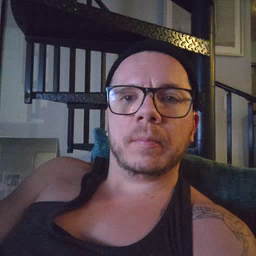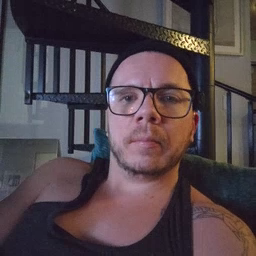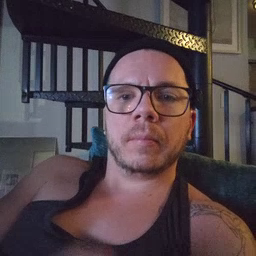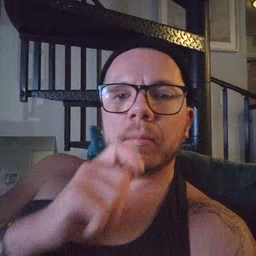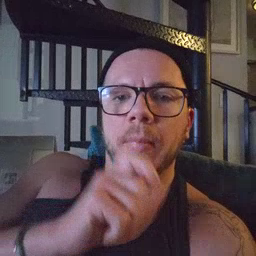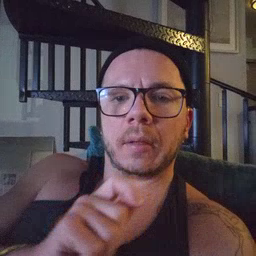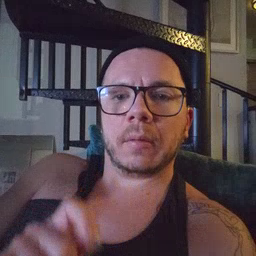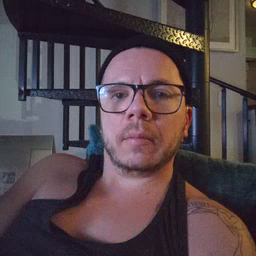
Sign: pencil